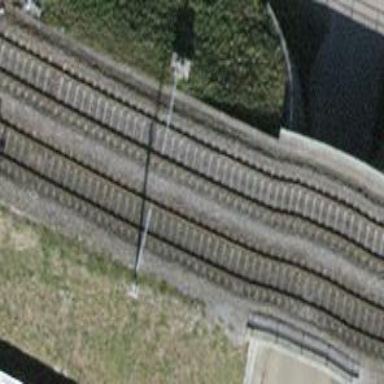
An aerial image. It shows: Solitary milestone along the railway.